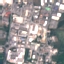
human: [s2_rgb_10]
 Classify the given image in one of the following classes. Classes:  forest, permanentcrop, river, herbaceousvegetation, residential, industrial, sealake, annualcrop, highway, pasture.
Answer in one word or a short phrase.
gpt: Industrial